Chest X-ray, PA view. Patient: 3 years old, sex F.
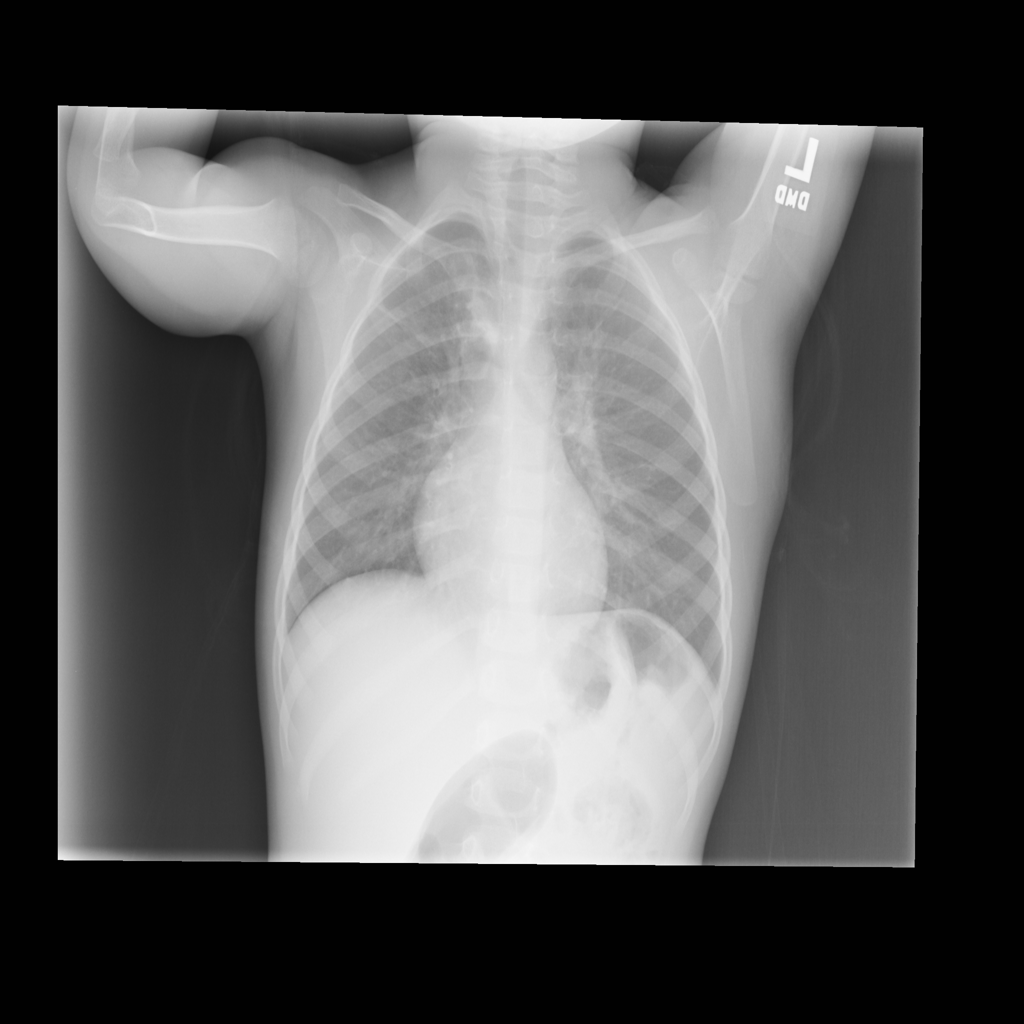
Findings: No Finding